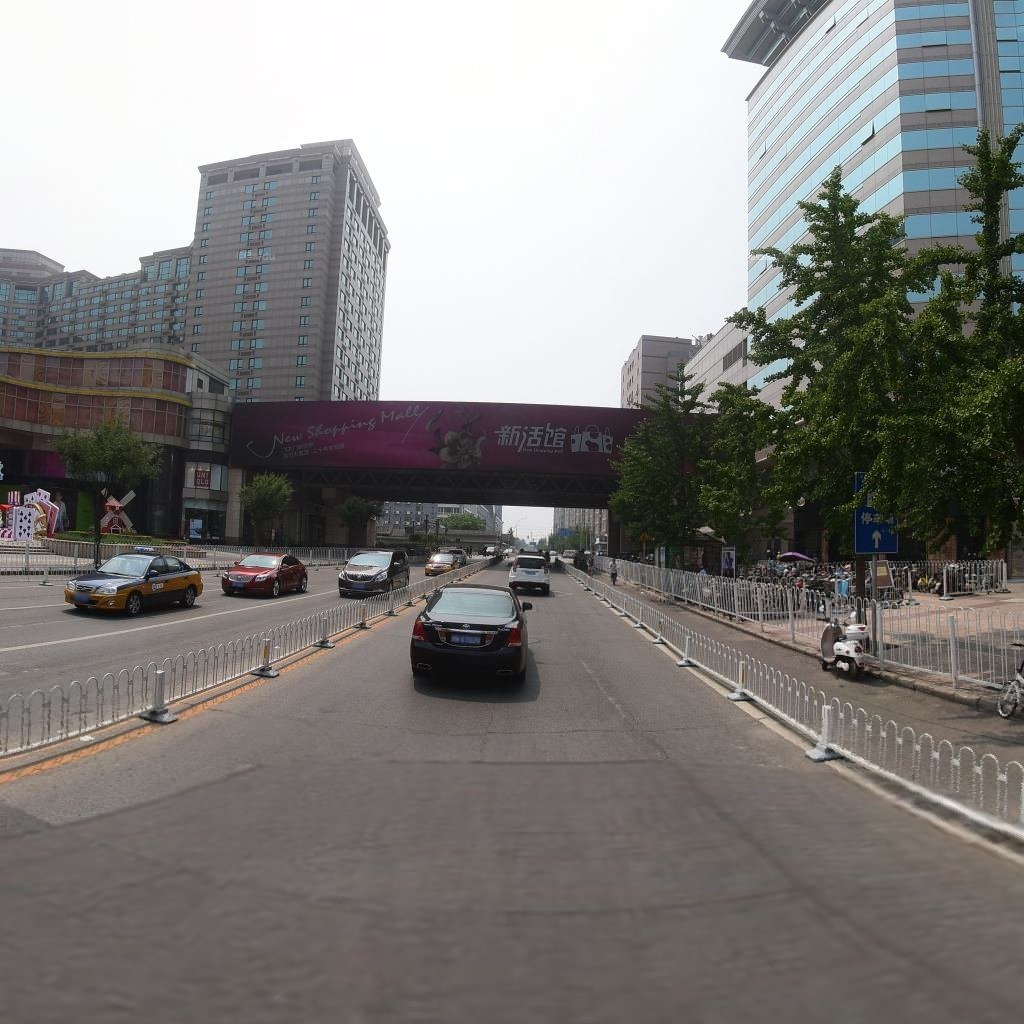
Region: Dongcheng
Road damage annotations: longitudinal crack, transverse crack